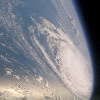
Label: cloud